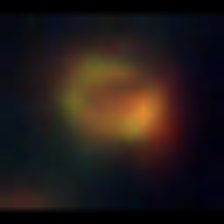
Taxon: NanoPlankton
Group: Other